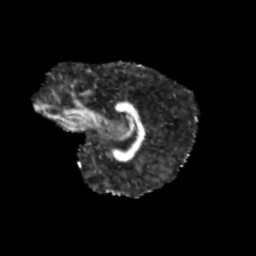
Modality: FA
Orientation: sagittal
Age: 12
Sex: female
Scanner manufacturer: siemens
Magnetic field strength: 3 T
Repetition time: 3.8 s
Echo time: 0.07 s